Interaction volume radius: 10 \u00c5
Interaction volume height: 30 \u00c5
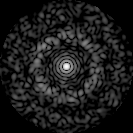
Disorder parameter: 0.8211